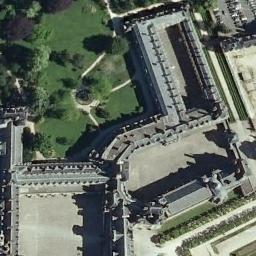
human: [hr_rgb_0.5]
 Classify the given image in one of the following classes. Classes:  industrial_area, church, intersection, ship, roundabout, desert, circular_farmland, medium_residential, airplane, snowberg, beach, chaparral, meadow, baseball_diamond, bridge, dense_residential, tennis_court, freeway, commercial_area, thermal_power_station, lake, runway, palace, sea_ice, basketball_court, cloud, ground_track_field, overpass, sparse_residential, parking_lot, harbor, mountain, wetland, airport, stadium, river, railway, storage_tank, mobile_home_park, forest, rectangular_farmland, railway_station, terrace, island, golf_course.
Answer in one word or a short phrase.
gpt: palace